Interaction volume radius: 5 \u00c5
Interaction volume height: 25 \u00c5
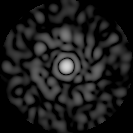
Disorder parameter: 0.8523